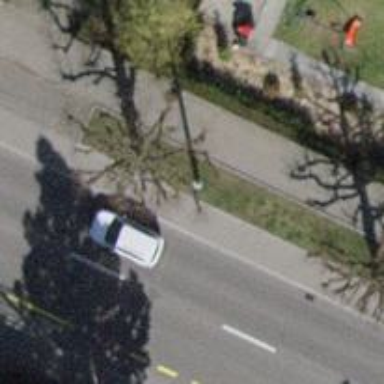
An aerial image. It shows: Avenue of trees.